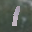
Label: 1